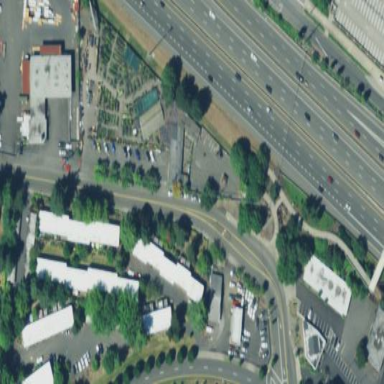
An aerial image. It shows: Garden center within plant nursery.